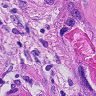
Metastatic tissue present: yes